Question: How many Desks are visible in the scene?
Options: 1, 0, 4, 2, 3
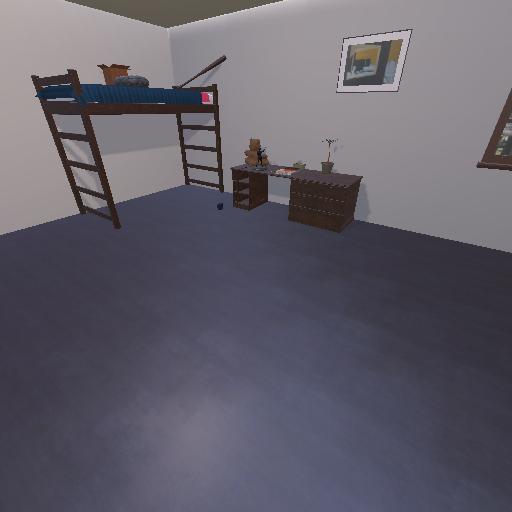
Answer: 1